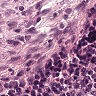
Metastatic tissue present: no